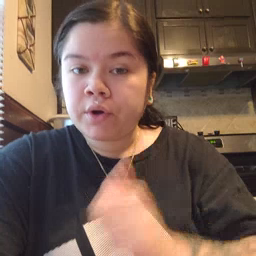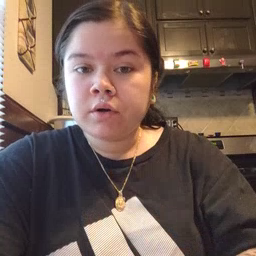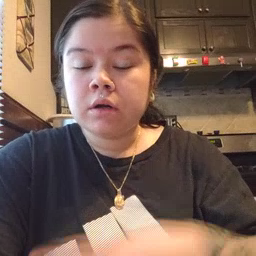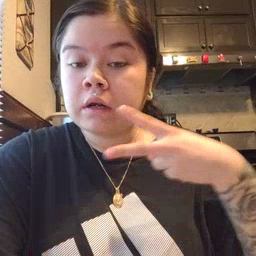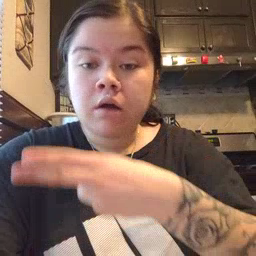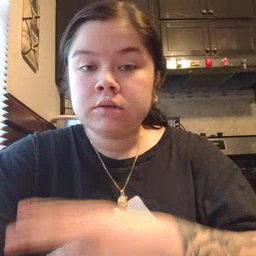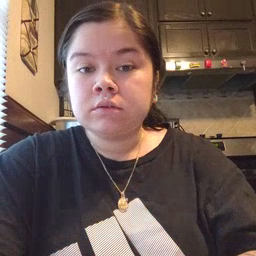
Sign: cut